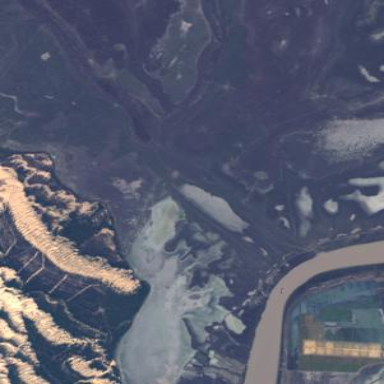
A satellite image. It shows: Marsh wetland.